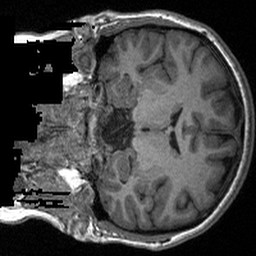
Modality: T1w
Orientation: coronal
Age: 20
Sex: female